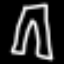
Label: pants